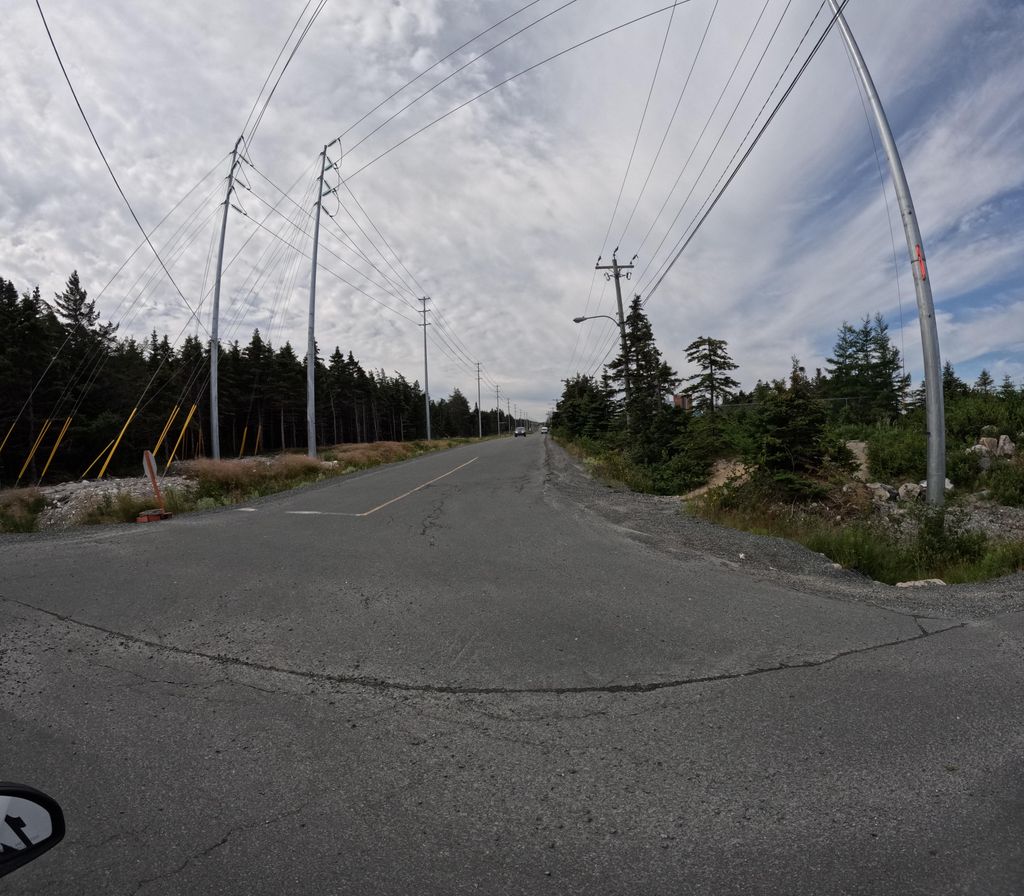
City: st_johns